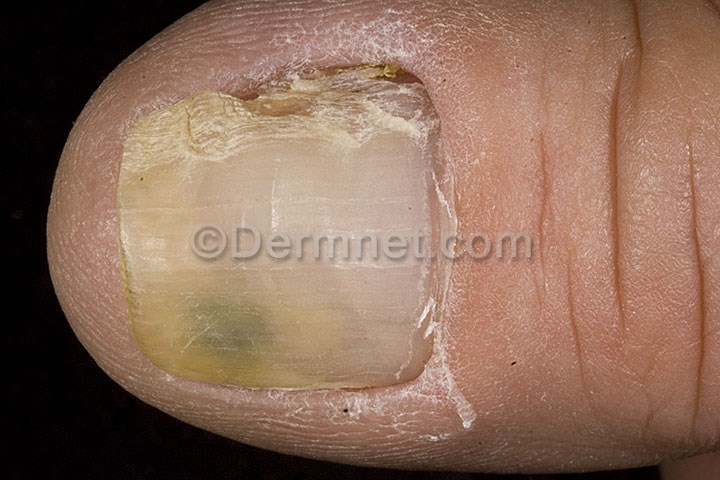
Disease: Nail Fungus and other Nail Disease